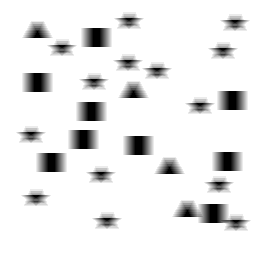
Squares: 9
Triangles: 4
Stars: 14
Total shapes: 27